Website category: jobs
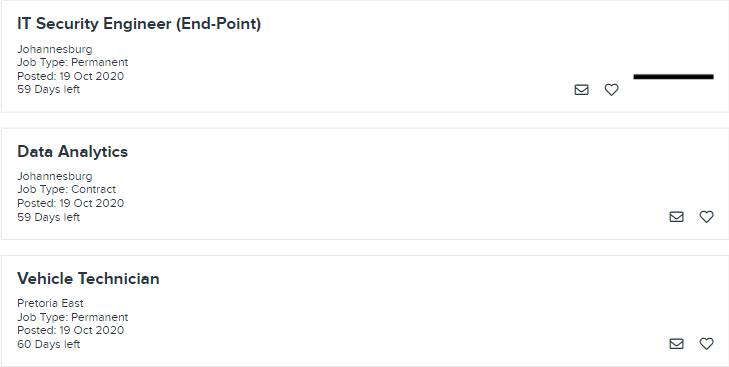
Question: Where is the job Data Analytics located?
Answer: Johannesburg

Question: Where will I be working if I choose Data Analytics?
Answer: Johannesburg

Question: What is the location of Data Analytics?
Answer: Johannesburg

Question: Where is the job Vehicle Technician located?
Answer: Pretoria East

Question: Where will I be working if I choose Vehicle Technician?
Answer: Pretoria East

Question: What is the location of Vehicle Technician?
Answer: Pretoria East

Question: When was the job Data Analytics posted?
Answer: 19 Oct 2020

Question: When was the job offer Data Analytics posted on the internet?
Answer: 19 Oct 2020

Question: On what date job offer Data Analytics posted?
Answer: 19 Oct 2020

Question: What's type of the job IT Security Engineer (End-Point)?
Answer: Job Type: Permanent

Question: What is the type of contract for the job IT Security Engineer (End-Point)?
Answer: Job Type: Permanent

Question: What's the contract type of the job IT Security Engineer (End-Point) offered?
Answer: Job Type: Permanent

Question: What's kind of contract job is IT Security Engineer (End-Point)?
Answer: Job Type: Permanent

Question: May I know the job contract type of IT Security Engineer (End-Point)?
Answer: Job Type: Permanent

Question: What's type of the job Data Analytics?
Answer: Job Type: Contract

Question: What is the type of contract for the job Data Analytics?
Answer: Job Type: Contract

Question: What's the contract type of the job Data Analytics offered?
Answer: Job Type: Contract

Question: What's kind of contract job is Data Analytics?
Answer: Job Type: Contract

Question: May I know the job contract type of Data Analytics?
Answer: Job Type: Contract

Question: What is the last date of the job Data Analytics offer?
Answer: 59 Days left

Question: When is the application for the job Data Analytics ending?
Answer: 59 Days left

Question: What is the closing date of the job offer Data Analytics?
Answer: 59 Days left

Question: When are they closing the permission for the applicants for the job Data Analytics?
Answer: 59 Days left

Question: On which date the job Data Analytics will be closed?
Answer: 59 Days left

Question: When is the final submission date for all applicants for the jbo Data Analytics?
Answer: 59 Days left

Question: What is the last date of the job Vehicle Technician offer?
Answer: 60 Days left

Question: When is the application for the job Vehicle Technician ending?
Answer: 60 Days left

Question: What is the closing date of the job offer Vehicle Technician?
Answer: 60 Days left

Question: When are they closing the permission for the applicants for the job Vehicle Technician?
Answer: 60 Days left

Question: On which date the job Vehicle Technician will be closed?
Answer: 60 Days left

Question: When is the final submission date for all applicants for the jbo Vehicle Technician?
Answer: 60 Days left

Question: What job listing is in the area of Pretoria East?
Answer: Vehicle Technician

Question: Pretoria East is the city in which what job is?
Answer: Vehicle Technician

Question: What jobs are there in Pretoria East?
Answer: Vehicle Technician

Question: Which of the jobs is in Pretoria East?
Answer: Vehicle Technician

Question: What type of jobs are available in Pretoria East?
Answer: Vehicle Technician

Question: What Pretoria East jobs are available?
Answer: Vehicle Technician